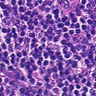
Metastatic tissue present: no